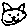
Label: cat